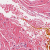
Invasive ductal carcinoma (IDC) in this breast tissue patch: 0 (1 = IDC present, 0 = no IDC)